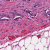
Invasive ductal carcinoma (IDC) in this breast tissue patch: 0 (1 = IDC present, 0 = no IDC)